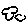
Label: cloud